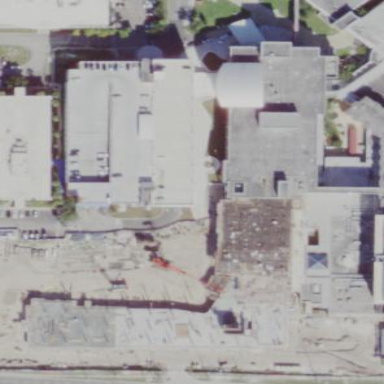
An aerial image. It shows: Hospital building.